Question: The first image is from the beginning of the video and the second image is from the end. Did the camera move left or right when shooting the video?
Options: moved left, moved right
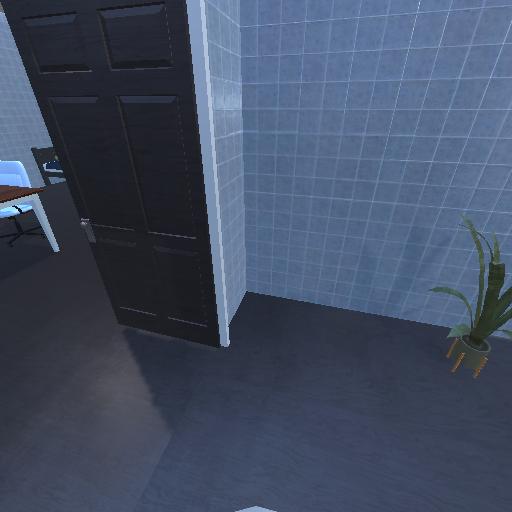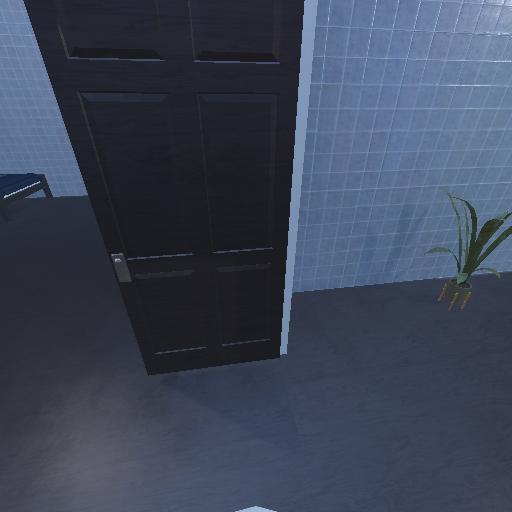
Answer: moved left